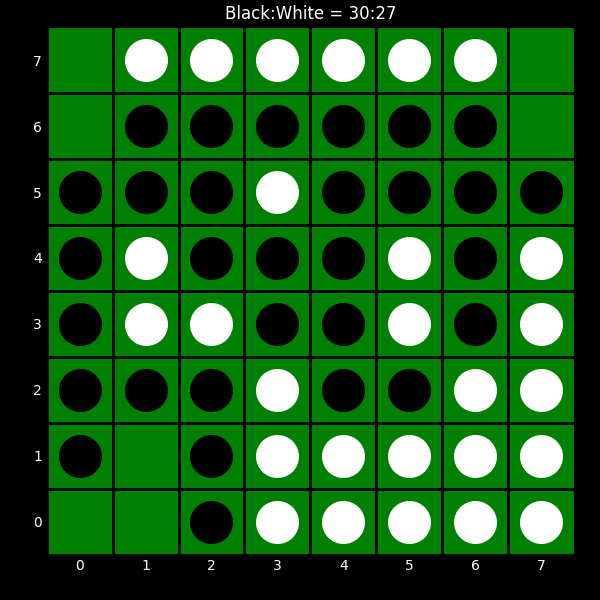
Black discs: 30
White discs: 27